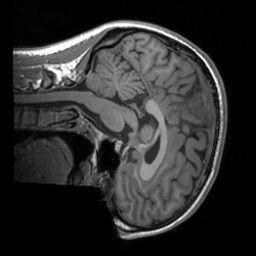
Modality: T1w
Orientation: sagittal
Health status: healthy
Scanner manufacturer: siemens
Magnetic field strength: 3 T
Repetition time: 1.9 s
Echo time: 0.00226 s